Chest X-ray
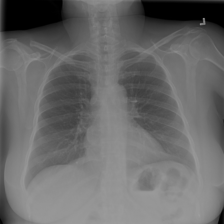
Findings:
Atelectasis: negative
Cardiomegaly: negative
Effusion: negative
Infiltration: negative
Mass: negative
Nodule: negative
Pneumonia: negative
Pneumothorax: negative
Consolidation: negative
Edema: negative
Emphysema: negative
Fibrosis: negative
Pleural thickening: negative
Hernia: negative